Question: '''
<Window x:Class="WpfApplication2.MainWindow"
xmlns="http://schemas.microsoft.com/winfx/2006/xaml/presentation"
xmlns:x="http://schemas.microsoft.com/winfx/2006/xaml"
Title="MainWindow" Height="350" Width="525">
<Window.Resources>
<BooleanToVisibilityConverter x:Key="BooleanToVisibilityConverter"/>
</Window.Resources>
<Grid Grid.IsSharedSizeScope="True">
<Grid.RowDefinitions>
<RowDefinition Height="Auto"/>
<RowDefinition Height="Auto"/>
</Grid.RowDefinitions>
<Grid.ColumnDefinitions>
<ColumnDefinition Width="Auto" SharedSizeGroup="FirstColumn"/>
<ColumnDefinition Width="*"/>
</Grid.ColumnDefinitions>
<ToggleButton Name="m_chkTest"
Grid.Row="0"
Grid.Column="1"
HorizontalAlignment="Left"
Content="Test"
Margin="4"/>
<Grid Grid.Row="1"
Grid.ColumnSpan="2"
Visibility="{Binding IsChecked, ElementName=m_chkTest, Converter={StaticResource ResourceKey=BooleanToVisibilityConverter}}">
<Grid.RowDefinitions>
<RowDefinition Height="Auto"/>
</Grid.RowDefinitions>
<Grid.ColumnDefinitions>
<ColumnDefinition Width="Auto" SharedSizeGroup="FirstColumn"/>
<ColumnDefinition Width="Auto"/>
<ColumnDefinition Width="*"/>
</Grid.ColumnDefinitions>
<Label Grid.Row="0" Grid.Column="0" Content="Test1"/>
<Label Grid.Row="0" Grid.Column="1" Content="Test2"/>
<Label Grid.Row="0" Grid.Column="2" Content="Test3"/>
</Grid>
</Grid>
</Window>
'''
When I toggle the test toggle button, the content goes from left to centered (because of the new visible content). What I would like is that the toggle button is centered by default (because of the hidden content, not only because I change it horizontal alignment.

This image show the 3 states available. I achieve another state by clicking on the test toggle button. What I would not like to occur is the first one.
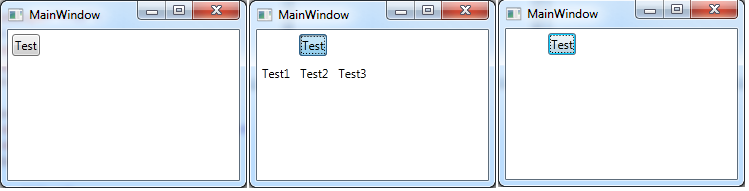
Answer: You need a different converter than BooleanToVisibility because that converter returns Collapsed for visibility rather than Hidden, like this:
'''
public class BoolHiddenConverter : IValueConverter
{
public object Convert(object value, Type targetType, object parameter, System.Globalization.CultureInfo culture)
{
if (value is bool && ((bool)value))
return Visibility.Visible;
return Visibility.Hidden;
}
public object ConvertBack(object value, Type targetType, object parameter, System.Globalization.CultureInfo culture)
{
if (value is Visibility && (Visibility)value == Visibility.Visible)
return true;
return false;
}
}
'''